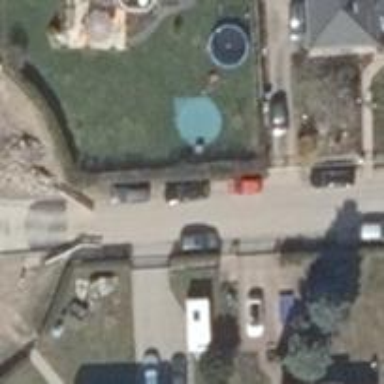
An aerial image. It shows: Driveway.